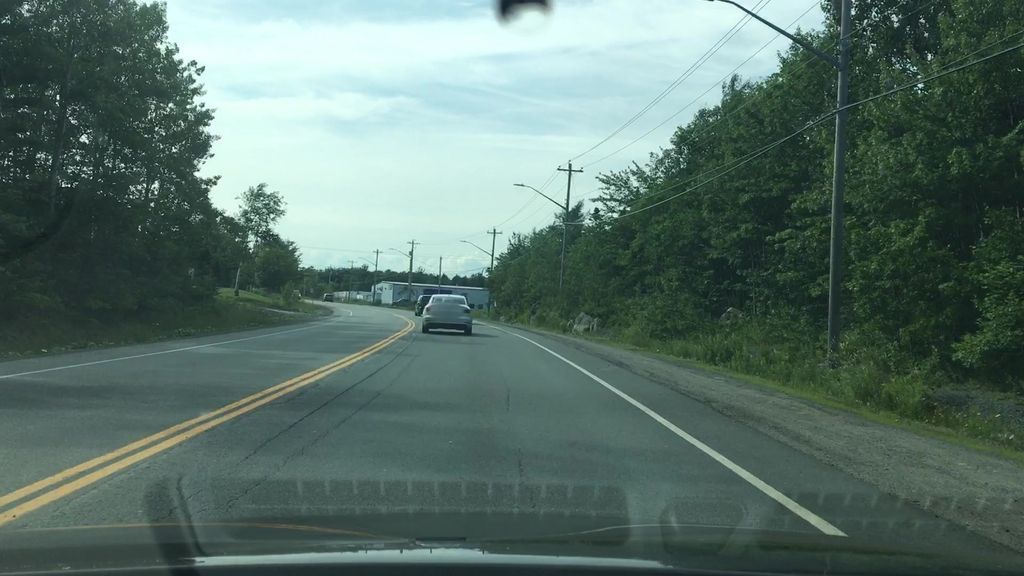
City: halifax